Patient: sex M, age 17
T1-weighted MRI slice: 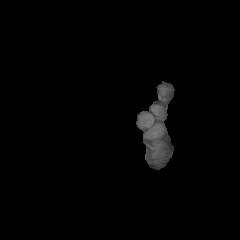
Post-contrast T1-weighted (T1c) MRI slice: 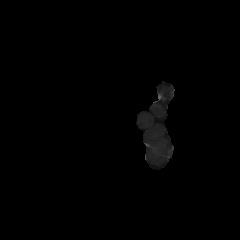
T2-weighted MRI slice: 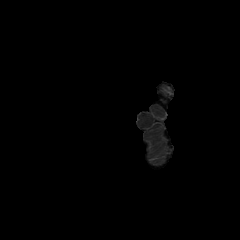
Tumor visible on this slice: no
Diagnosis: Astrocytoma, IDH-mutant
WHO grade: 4